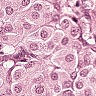
Metastatic tissue present: yes